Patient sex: F
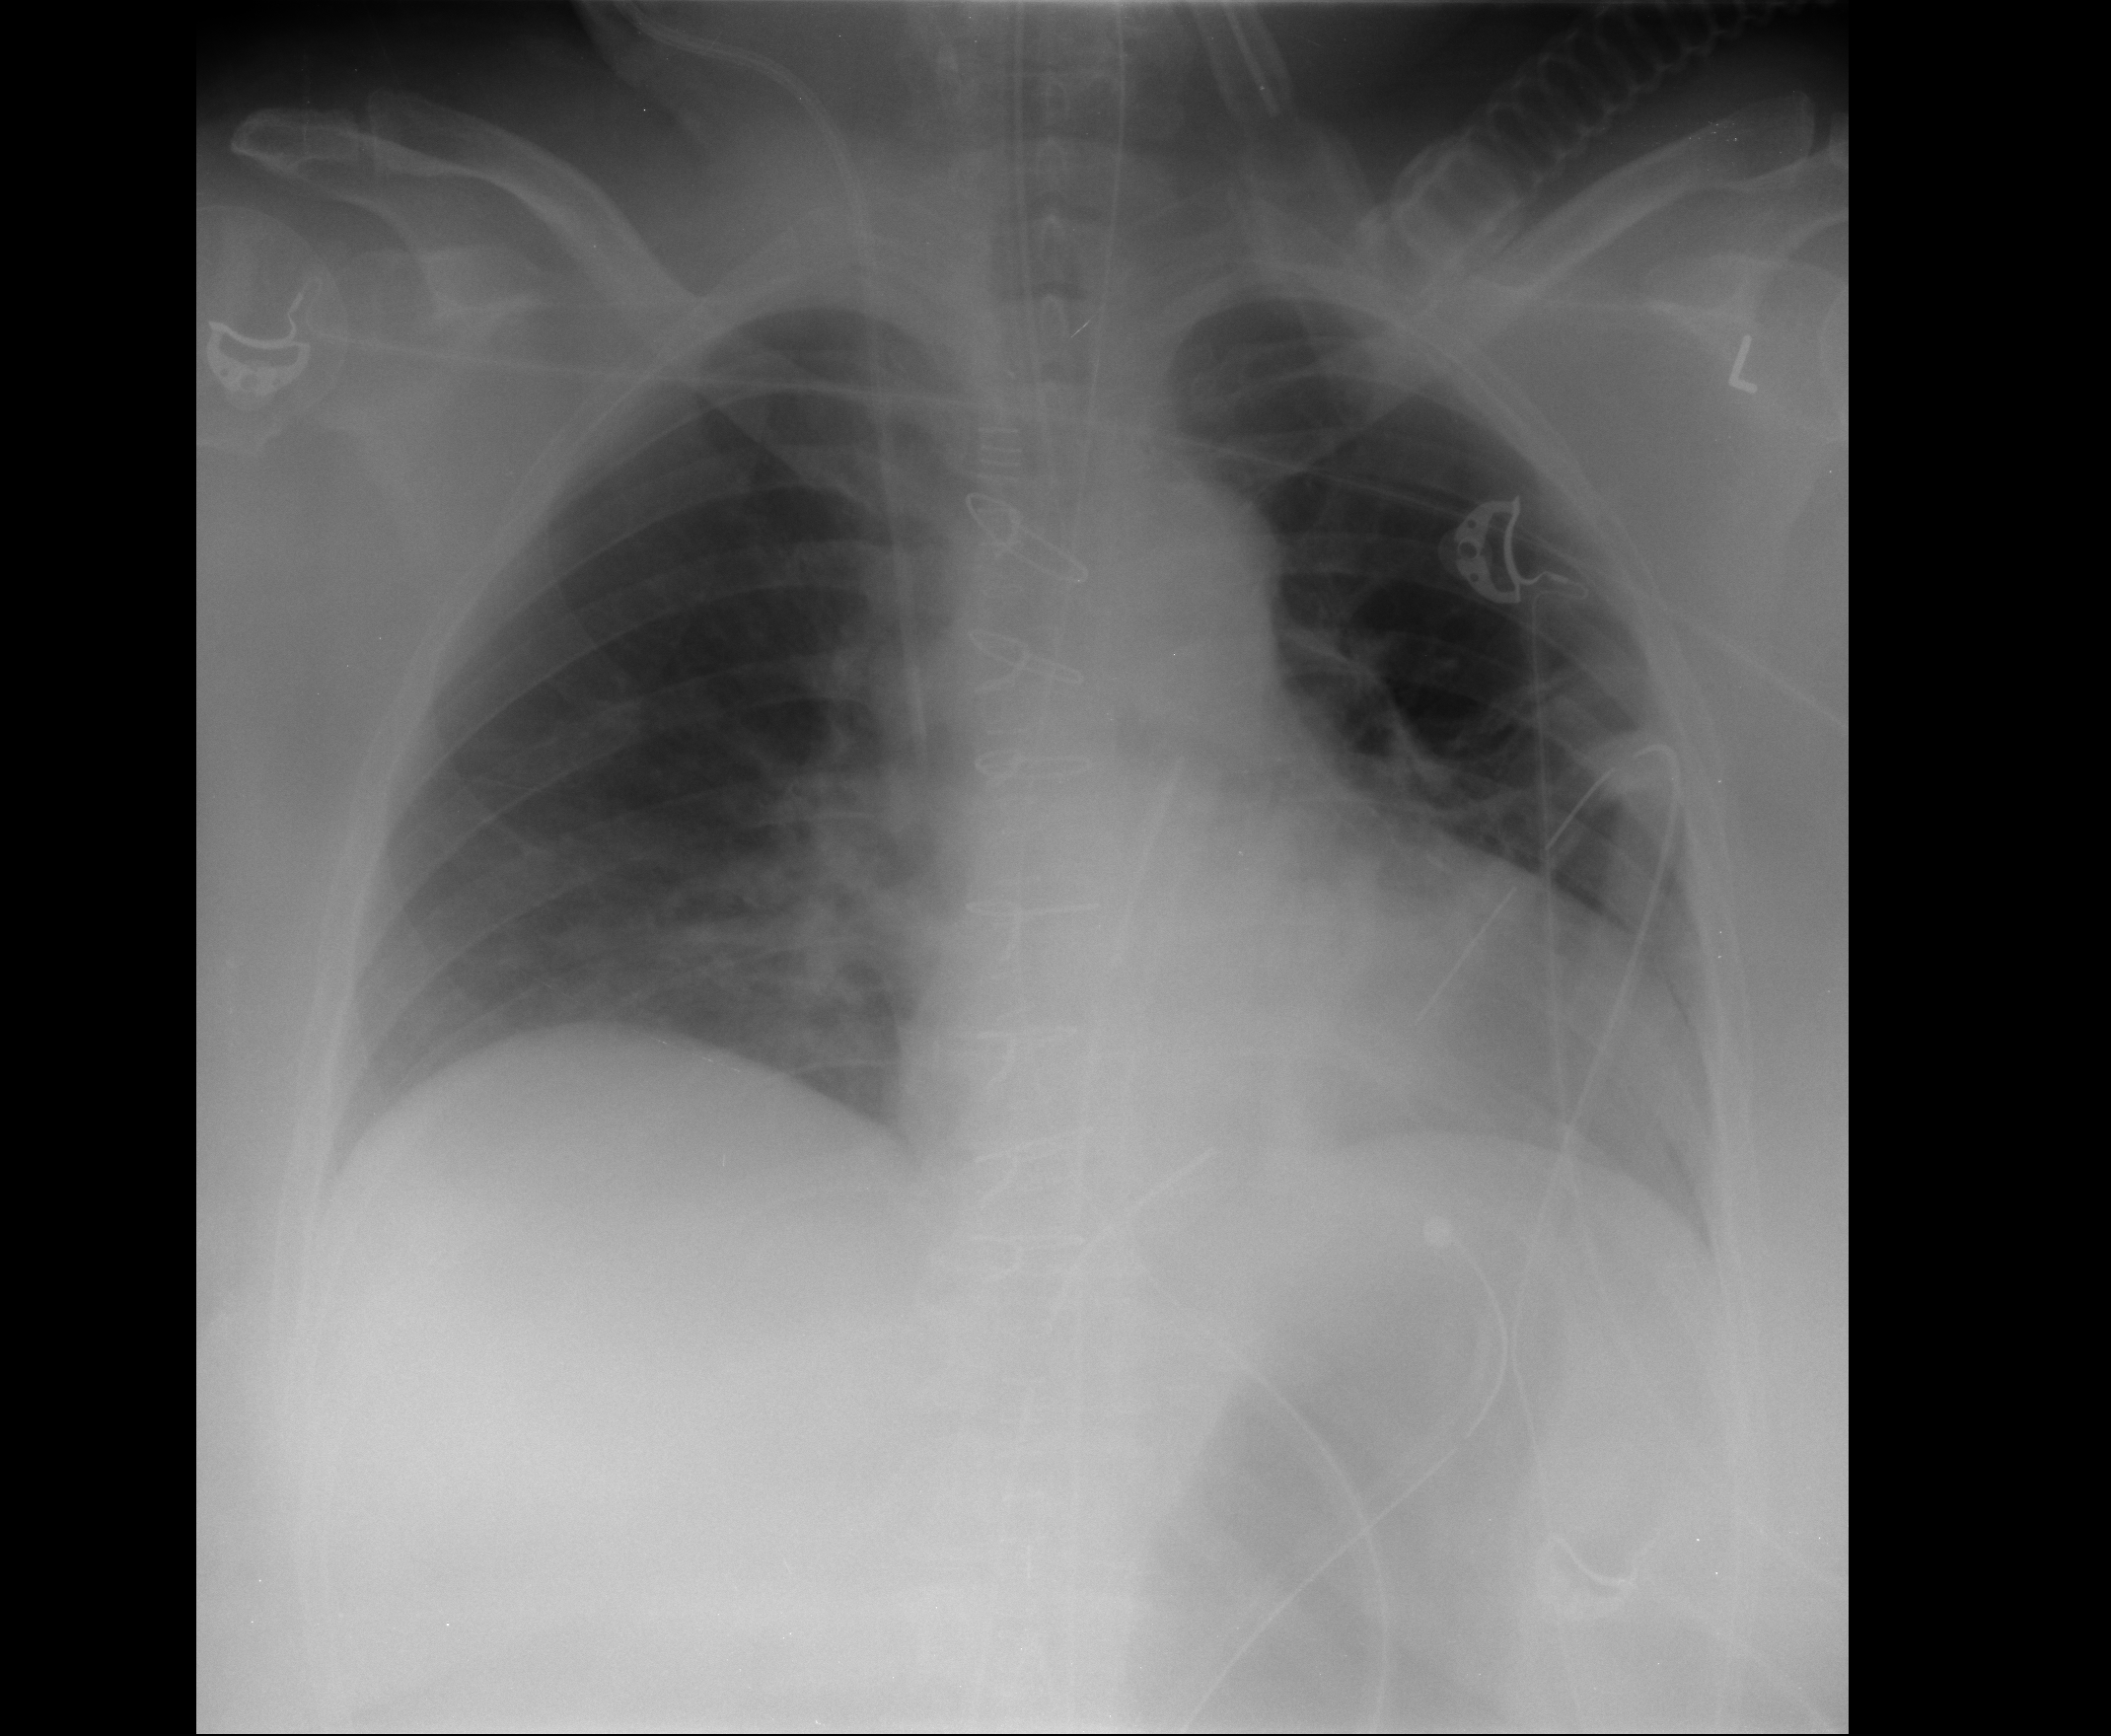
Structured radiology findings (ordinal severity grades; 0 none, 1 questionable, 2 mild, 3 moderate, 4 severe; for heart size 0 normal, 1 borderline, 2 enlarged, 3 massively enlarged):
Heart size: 2
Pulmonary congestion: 0
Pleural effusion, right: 0
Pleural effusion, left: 1
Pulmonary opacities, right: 1
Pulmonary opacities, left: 0
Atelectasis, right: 2
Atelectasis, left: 2